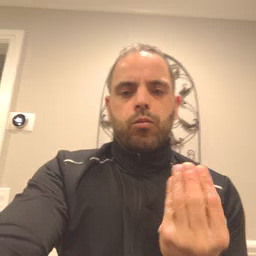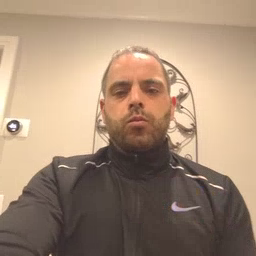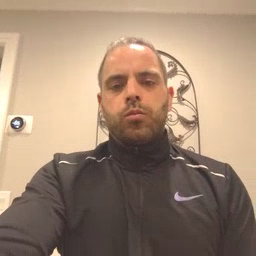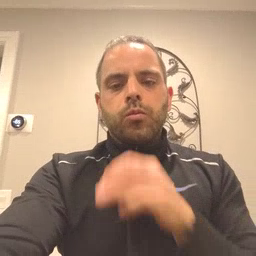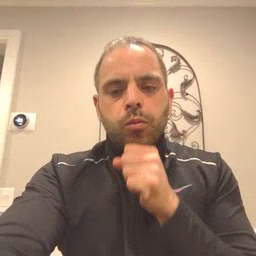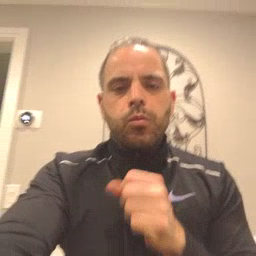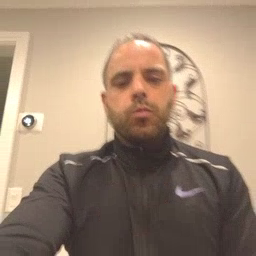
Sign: old